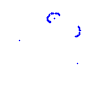
Particle: proton